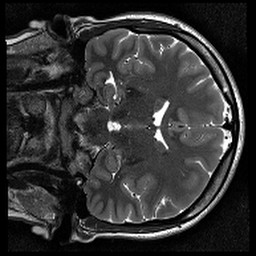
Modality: T2w
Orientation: coronal